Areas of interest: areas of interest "Shopping Mall"
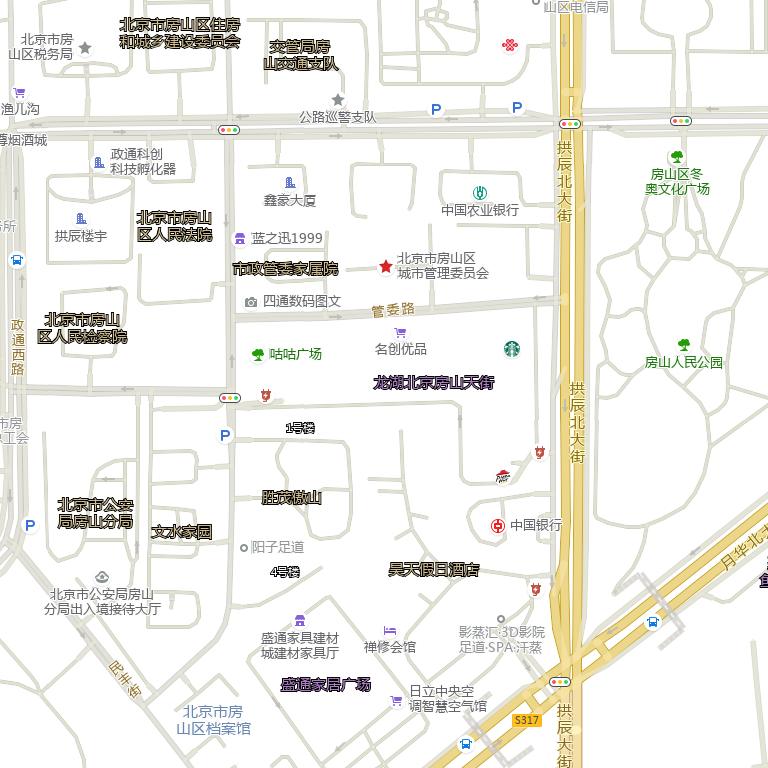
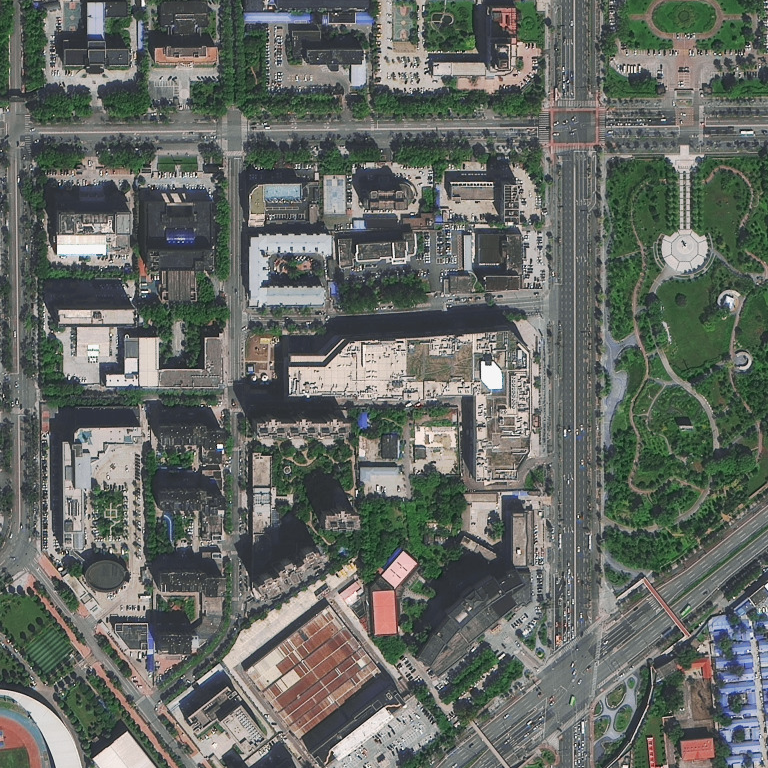